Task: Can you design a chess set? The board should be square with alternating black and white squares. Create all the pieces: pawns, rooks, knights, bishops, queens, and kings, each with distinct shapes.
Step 5492:
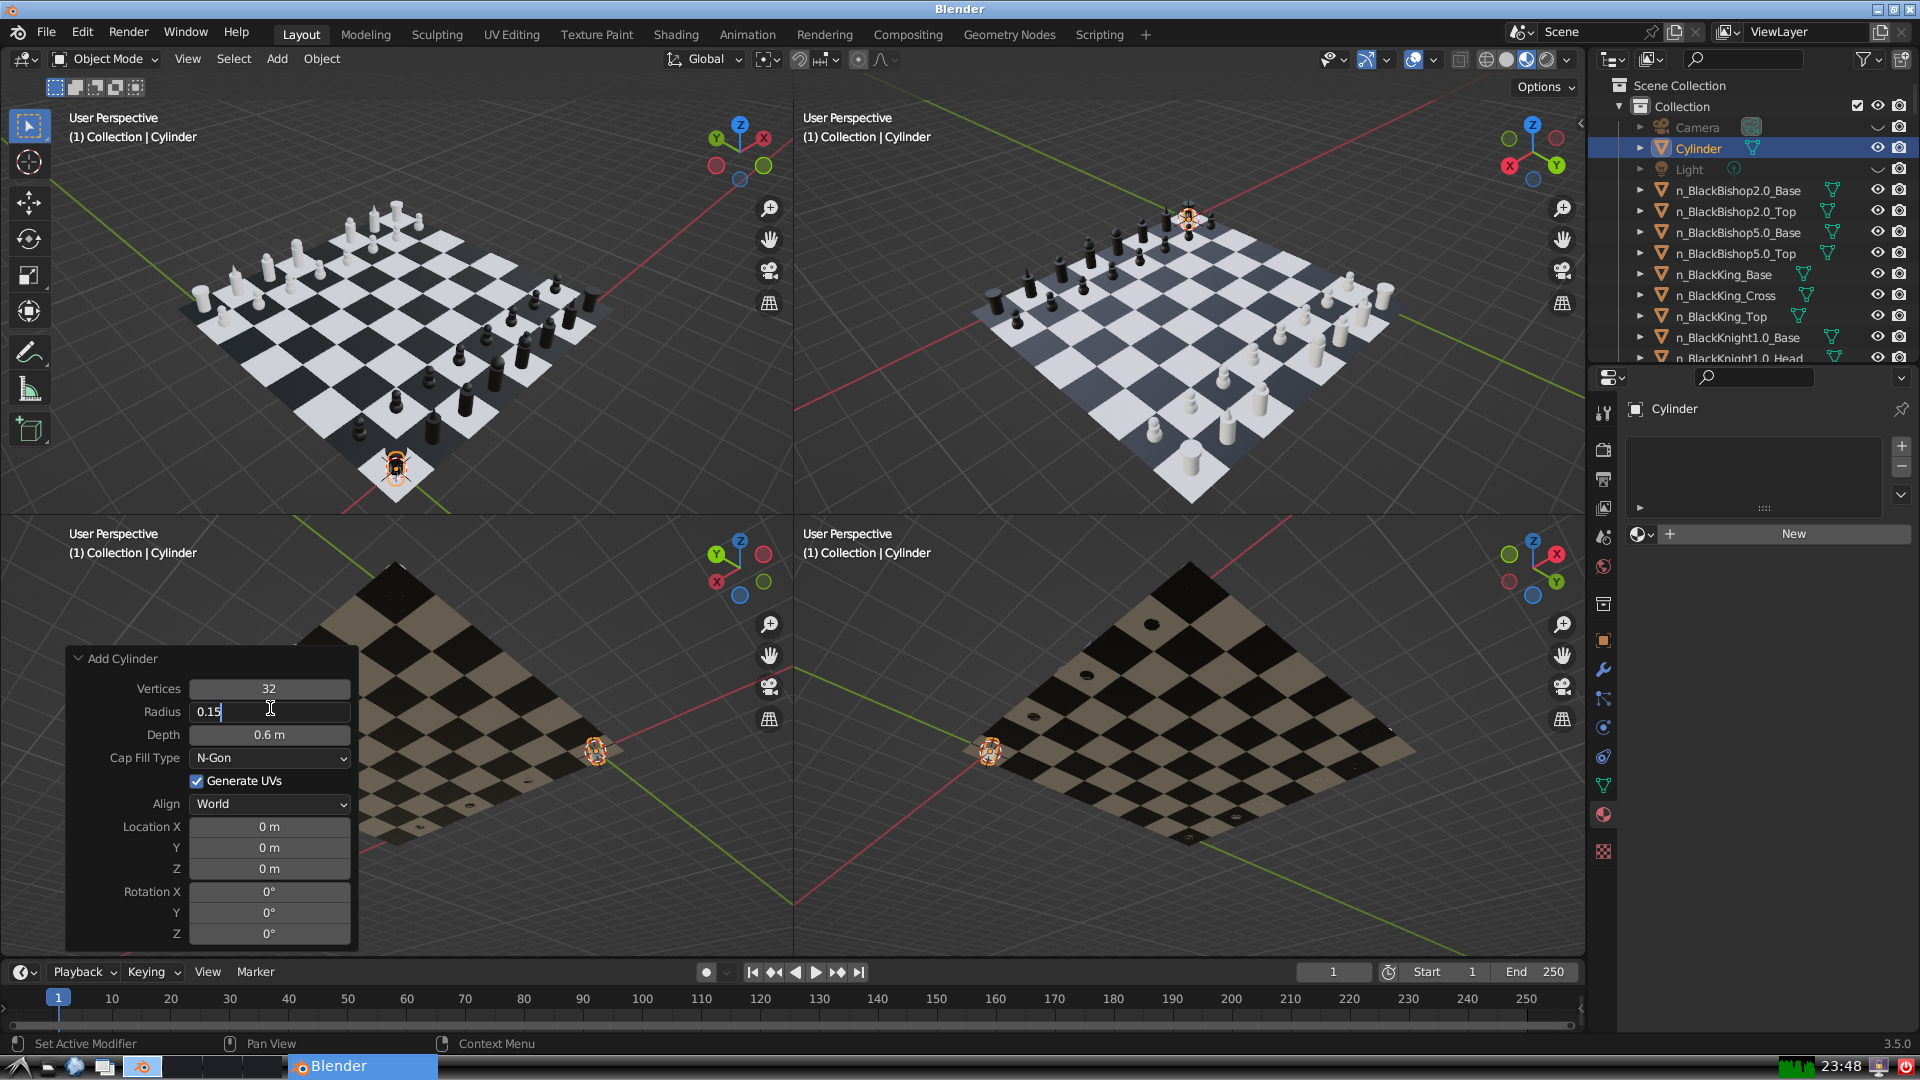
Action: {"key_press": ['Return']}